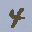
Label: 4